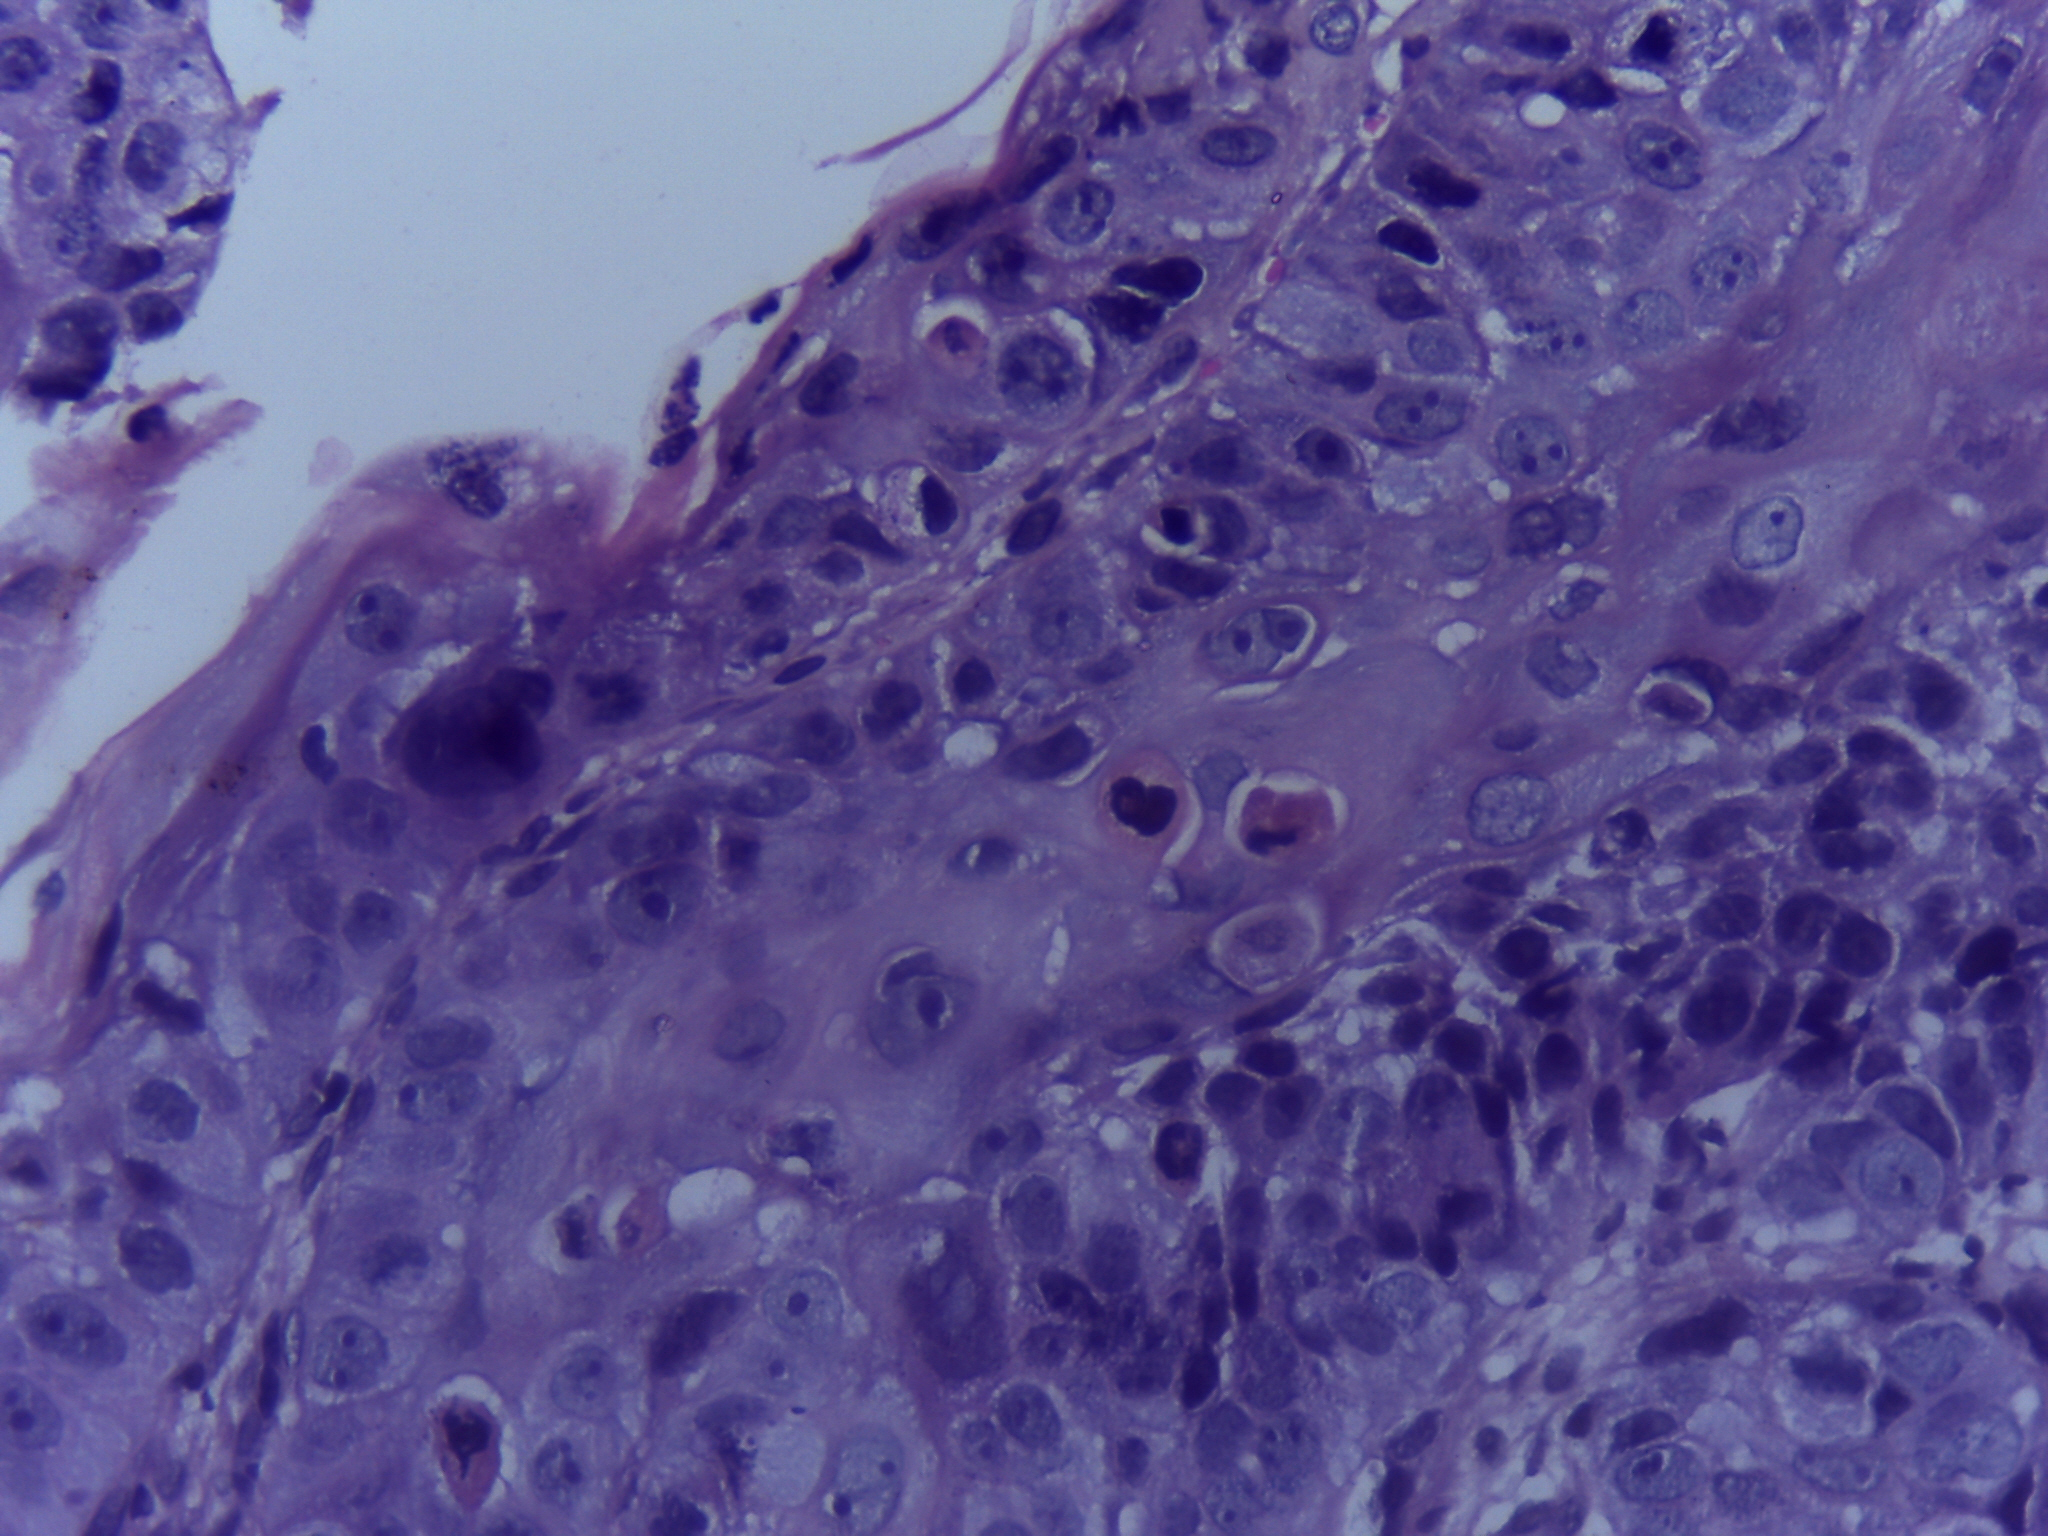
Diagnosis: OSCC